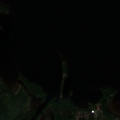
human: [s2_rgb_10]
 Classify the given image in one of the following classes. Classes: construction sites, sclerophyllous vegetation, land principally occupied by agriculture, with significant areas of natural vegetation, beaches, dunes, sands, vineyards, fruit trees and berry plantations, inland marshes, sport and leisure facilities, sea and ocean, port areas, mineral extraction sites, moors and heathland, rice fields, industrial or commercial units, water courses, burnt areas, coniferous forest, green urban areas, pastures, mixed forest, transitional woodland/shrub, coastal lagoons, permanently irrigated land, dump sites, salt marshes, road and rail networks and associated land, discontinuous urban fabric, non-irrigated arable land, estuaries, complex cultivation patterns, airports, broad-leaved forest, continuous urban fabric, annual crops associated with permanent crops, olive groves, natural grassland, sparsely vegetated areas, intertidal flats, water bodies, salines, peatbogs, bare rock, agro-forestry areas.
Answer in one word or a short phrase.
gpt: coniferous forest, water bodies